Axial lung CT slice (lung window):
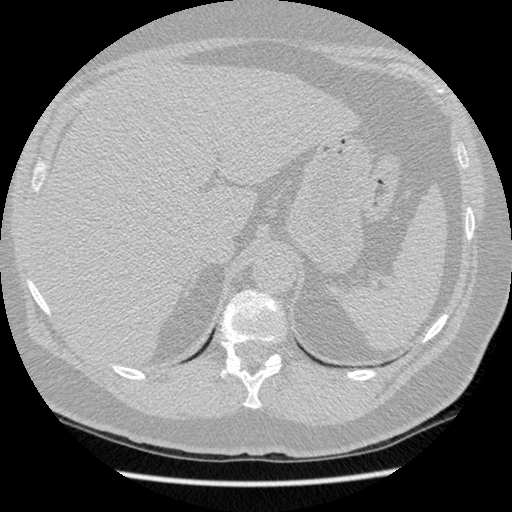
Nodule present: no